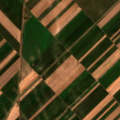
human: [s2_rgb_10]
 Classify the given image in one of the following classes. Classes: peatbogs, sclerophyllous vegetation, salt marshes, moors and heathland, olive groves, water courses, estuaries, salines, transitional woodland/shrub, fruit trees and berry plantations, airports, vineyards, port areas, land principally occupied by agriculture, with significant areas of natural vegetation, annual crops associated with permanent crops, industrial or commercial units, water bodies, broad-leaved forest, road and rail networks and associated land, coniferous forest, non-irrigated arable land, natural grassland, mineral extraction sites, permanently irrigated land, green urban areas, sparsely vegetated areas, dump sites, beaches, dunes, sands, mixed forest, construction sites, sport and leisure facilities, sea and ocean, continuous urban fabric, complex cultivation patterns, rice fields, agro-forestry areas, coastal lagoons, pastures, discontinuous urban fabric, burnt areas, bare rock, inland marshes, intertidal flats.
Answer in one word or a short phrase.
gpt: non-irrigated arable land